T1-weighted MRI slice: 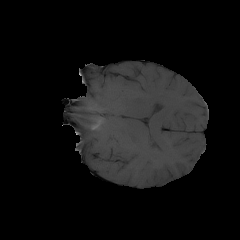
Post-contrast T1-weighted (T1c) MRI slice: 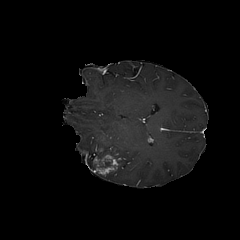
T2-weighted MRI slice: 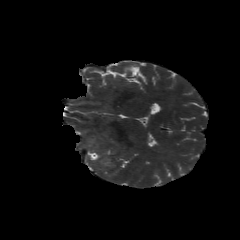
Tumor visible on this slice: yes